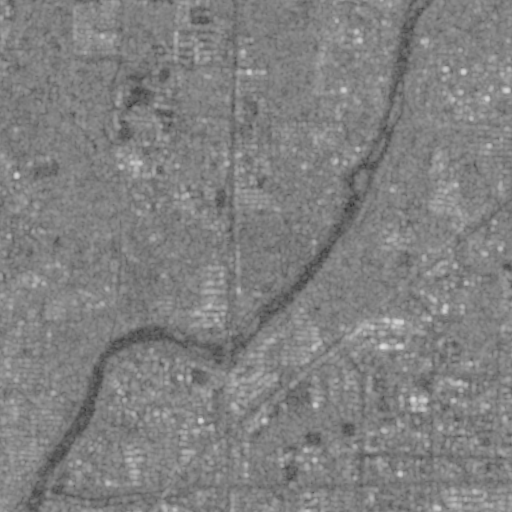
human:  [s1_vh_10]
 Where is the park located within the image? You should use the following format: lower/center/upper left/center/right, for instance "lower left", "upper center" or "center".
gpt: The park is located in the lower right of the image.
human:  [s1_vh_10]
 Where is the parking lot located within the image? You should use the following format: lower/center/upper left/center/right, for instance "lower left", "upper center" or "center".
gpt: The parking lot is located in the lower right of the image.
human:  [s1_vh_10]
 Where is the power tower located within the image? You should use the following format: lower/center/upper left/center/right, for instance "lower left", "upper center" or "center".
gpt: The power tower is located in the upper right of the image.
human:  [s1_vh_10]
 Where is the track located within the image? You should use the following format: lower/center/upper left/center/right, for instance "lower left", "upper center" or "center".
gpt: The track is located in the lower center of the image.
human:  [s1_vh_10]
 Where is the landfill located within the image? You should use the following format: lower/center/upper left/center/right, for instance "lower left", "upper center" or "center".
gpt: There is no landfill in the image.

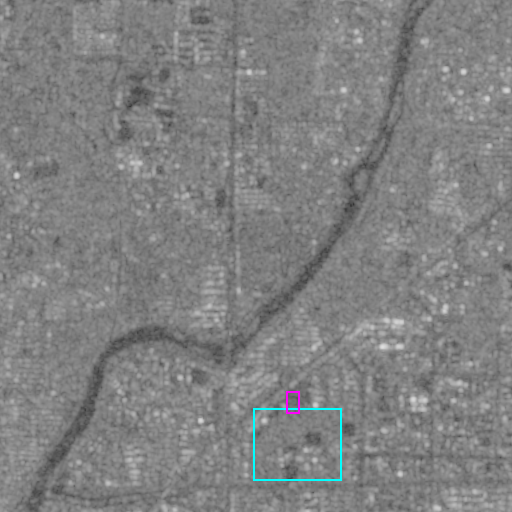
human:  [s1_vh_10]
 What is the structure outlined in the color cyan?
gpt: The structure outlined in cyan is a park.
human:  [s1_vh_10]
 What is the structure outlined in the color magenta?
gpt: The structure outlined in magenta is a track.
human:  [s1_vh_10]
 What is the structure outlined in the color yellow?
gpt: There is no yellow outline.